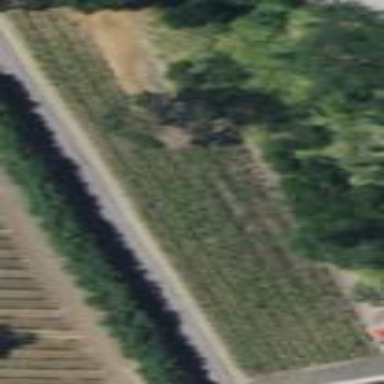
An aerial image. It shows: Vineyard growing grapes.